Question: When user start editing row in gridview he see next:

Is it possible to put dropdownlistbox with data from db in editbox?
GridView get data from DB. Autogeneratecolumns = true.
My GridView take data from different tables.
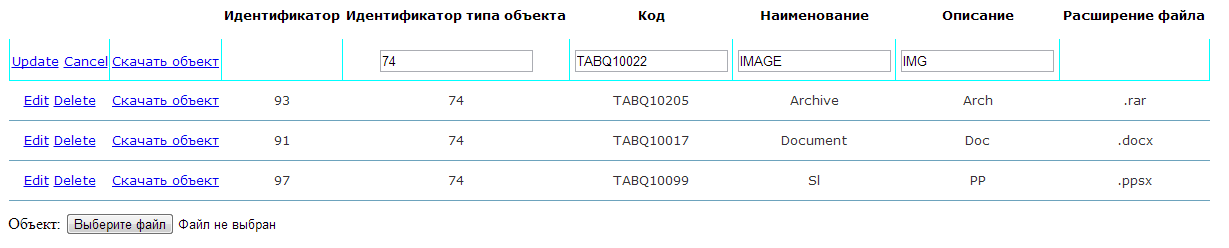
Answer: Ya it is possible you have to set EditItemTemplete field in Grid view. Consider the following like which contain same answer.
<URL>
In this article there has been shown that how to appear dropdownlist in edit mode of grid view...